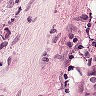
Metastatic tissue present: yes